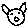
Label: cat